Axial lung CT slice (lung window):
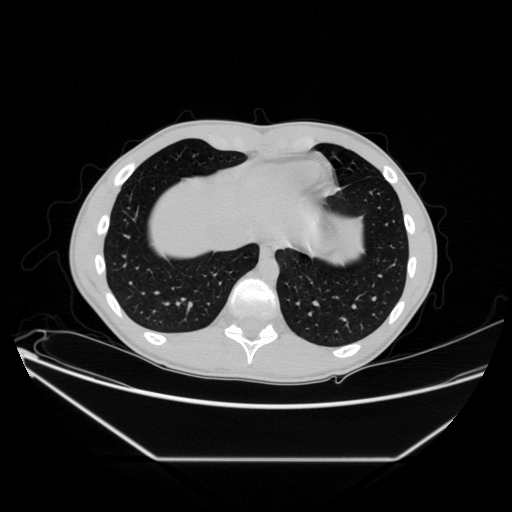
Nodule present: no